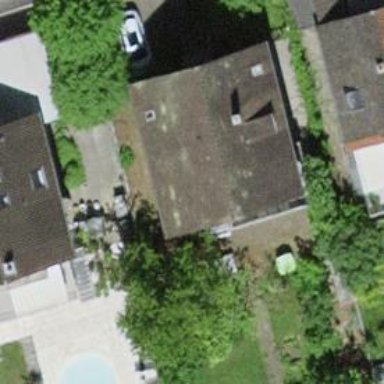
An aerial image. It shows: Simple house.